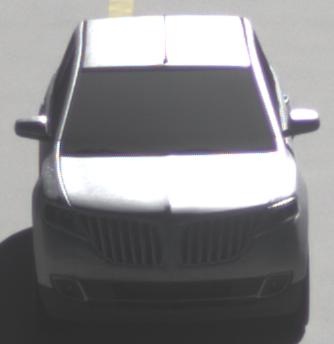
Make: Lincoln
Model: MKX
Detailed model: Gen. 1 CD3
Model produced from: 2010
Model produced until: 2015
Doors: 5
Color: white
Road condition: dry road
Daytime: midday
Contrast: high contrast